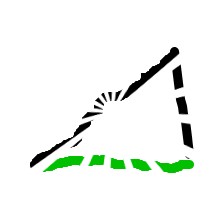
Shape: triangle